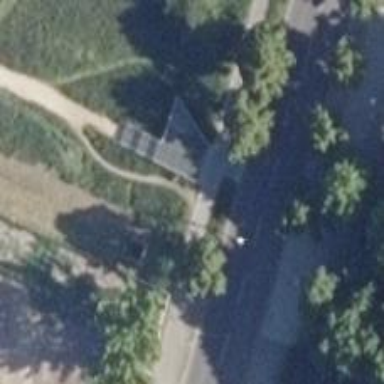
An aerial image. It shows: Footway made of metal.